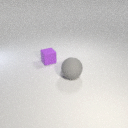
small purple rubber cube to the left of large gray rubber sphere